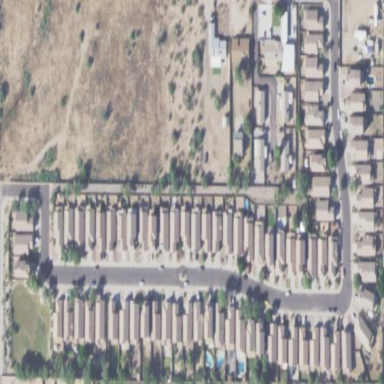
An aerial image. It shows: Residential area within neighborhood.